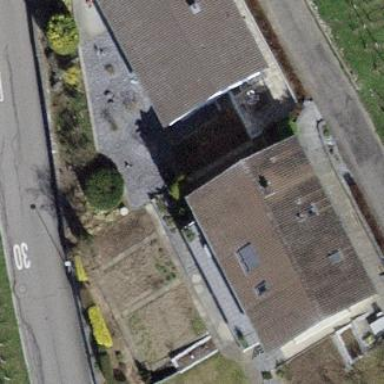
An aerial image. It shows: Building with tiled roof.